Interaction volume radius: 5 \u00c5
Interaction volume height: 35 \u00c5
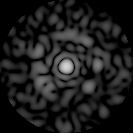
Disorder parameter: 0.8064